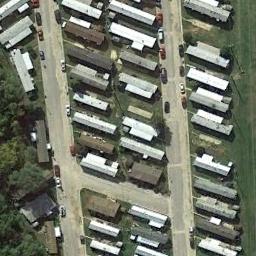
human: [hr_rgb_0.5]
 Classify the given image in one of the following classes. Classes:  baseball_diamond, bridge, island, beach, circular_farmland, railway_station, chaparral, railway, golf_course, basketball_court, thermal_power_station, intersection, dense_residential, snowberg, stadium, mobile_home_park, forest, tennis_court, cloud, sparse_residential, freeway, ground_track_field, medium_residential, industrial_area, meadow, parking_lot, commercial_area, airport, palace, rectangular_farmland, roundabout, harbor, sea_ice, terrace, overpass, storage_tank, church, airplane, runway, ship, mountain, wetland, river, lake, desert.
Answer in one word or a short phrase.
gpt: mobile_home_park